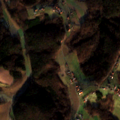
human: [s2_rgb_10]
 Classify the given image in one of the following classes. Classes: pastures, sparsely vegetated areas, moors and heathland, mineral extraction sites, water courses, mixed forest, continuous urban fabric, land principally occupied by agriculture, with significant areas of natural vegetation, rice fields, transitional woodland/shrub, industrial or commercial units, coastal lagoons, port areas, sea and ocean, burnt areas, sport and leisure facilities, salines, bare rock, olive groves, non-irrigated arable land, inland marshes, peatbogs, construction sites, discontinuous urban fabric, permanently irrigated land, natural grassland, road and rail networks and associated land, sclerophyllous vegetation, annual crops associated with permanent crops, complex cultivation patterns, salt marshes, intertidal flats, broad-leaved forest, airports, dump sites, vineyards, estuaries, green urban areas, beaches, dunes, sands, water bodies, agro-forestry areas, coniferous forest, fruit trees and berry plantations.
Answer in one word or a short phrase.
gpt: non-irrigated arable land, complex cultivation patterns, broad-leaved forest